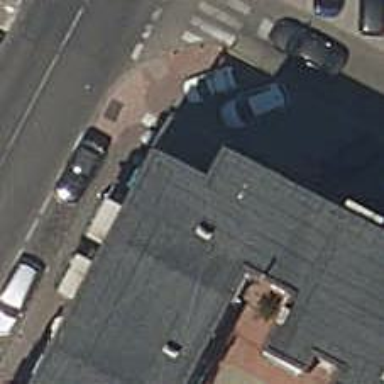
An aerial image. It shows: Café.